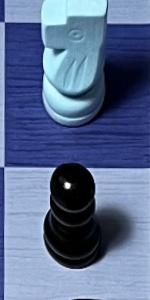
Label: Pawn_Black